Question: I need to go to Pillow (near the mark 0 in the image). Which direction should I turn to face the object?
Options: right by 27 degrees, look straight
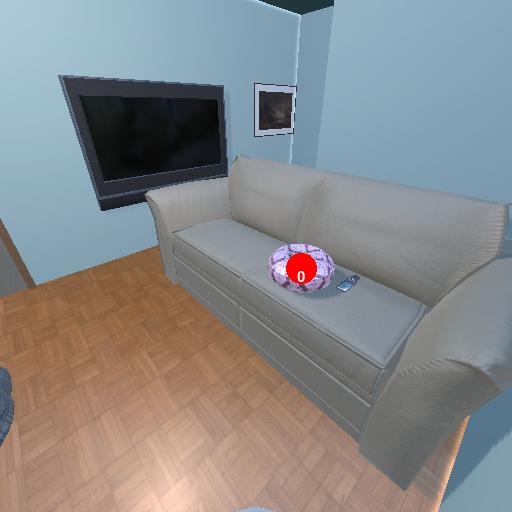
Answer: right by 27 degrees